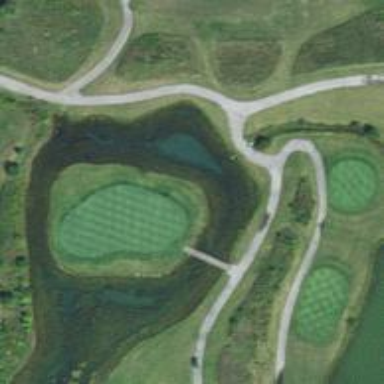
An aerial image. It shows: Path bridge on golf course.